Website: macys
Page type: customer-info-address
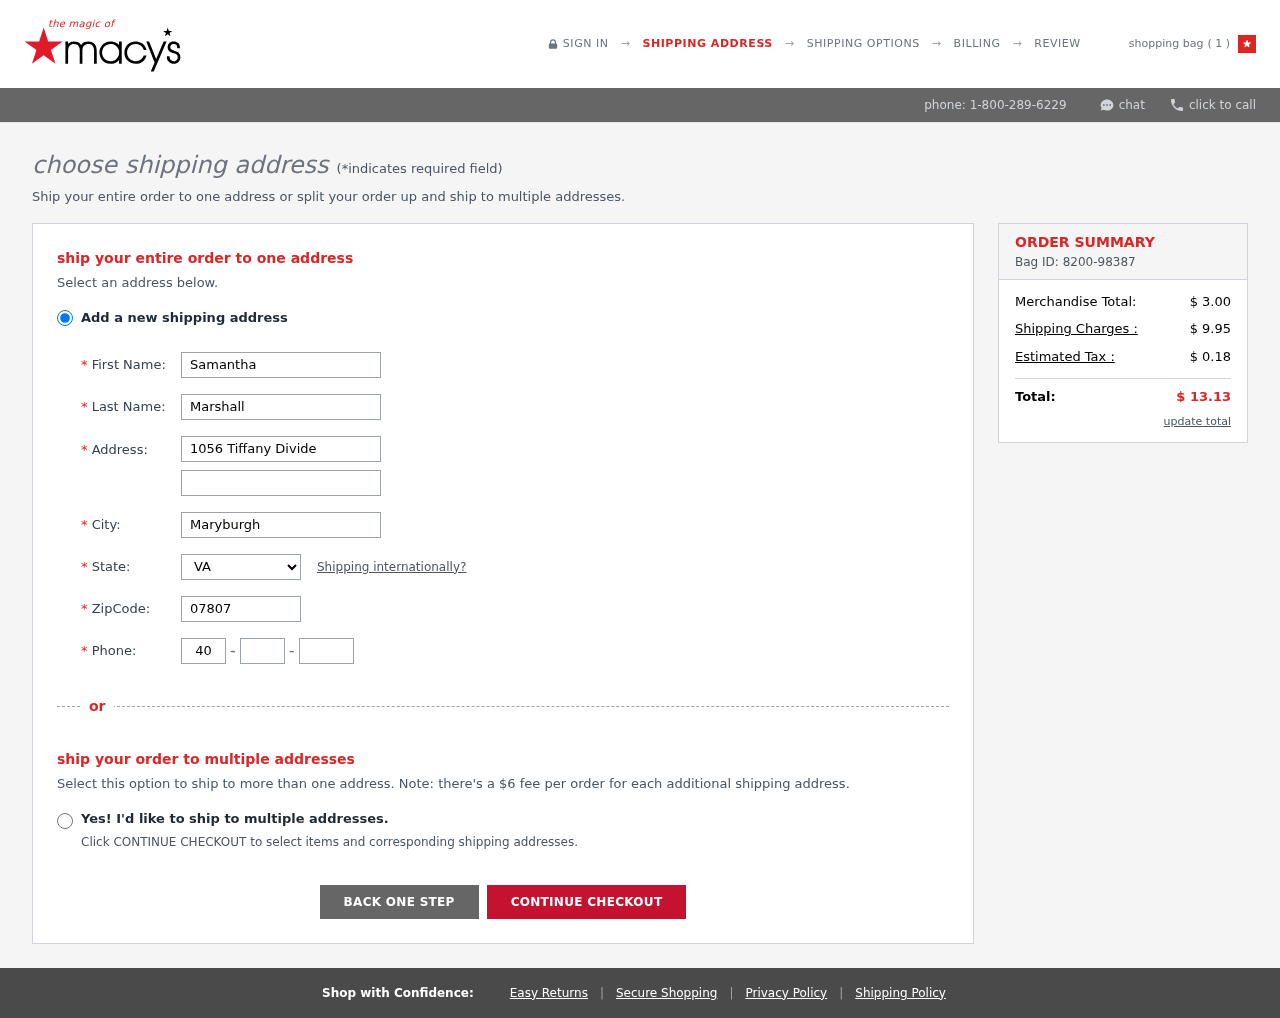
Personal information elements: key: PII_CITY
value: Maryburgh
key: PII_FIRSTNAME
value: Samantha
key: PII_LASTNAME
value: Marshall
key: PII_PHONE_AREA
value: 407
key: PII_PHONE_PREFIX
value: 925
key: PII_PHONE_SUFFIX
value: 5051
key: PII_POSTCODE
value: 07807
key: PII_STATE_ABBR
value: VA
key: PII_STREET
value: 1056 Tiffany Divide
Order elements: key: ORDER_NUM_ITEMS
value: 1
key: ORDER_ID
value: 8200-98387
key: ORDER_SUBTOTAL
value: $ 3.00
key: ORDER_SHIPPING_COST
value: $ 9.95
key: ORDER_TAX
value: $ 0.18
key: ORDER_TOTAL
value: $ 13.13